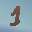
Label: 1